高一 · 立体几何学
球 $D$ 的半径为 3 , 圆 $A$ 与圆 $C$ 为该球的两个小圆, $M N$ 为圆 $A$ 与圆 $C$ 的公共弦, $M N=2 \sqrt{5}$, 若点 $B$ 是弦 $M N$ 的中点, 则四边形 $A B C D$ 的面积的最大值为 \$ \qquad \$ .
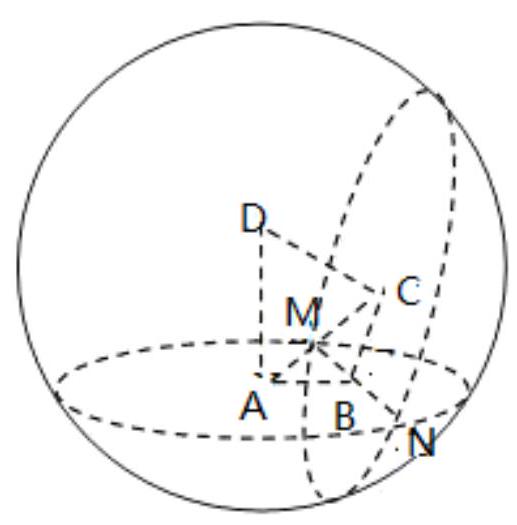
解析: 【分析】

利用球的性质可以推出 $D A \perp A B \Rightarrow D A^{2}+A B^{2}=4$, 这样可以得到 $S_{\triangle D A B} \leq 1$, 同理 $S_{\triangle D B C} \leq 1$, 这样求出四边形 $A B C D$ 的面积的最大值.

【详解】

如下图所示：点 $B$ 是弦 $M N$ 的中点，

$D B \perp M N \Rightarrow D B=\sqrt{D M^{2}-\left(\frac{1}{2} M N\right)^{2}}=\sqrt{9-5}=2$,

又因为 $D A \perp A B \Rightarrow D A^{2}+A B^{2}=4$,
$\Rightarrow D A^{2}+A B^{2}=4 \geq 2 D A \cdot A B \Rightarrow S_{\triangle D A B} \leq 1$ 当且仅当 $D A=A B=\sqrt{2}$ 时, 等号成立,

同理 $S_{\triangle D B C} \leq 1$ 当且仅当 $D C=C B=\sqrt{2}$ 时, 等号成立, 因此四边形 $A B C D$ 的面积的最大值为 2 .

【点睛】

本题考查了球的性质. 重点考查了重要不等式, 关键是构造直角三角形, 得到两线段长度的平方和是定值.